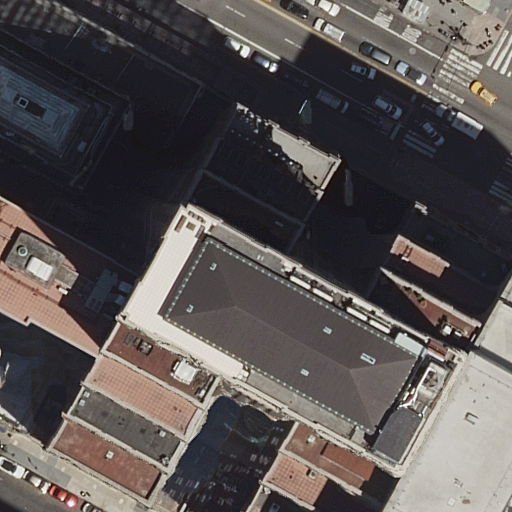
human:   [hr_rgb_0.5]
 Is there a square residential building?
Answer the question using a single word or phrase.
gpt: no

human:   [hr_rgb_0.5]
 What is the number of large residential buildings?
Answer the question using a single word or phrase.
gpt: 1

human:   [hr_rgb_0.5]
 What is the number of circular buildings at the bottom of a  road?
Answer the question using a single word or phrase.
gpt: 0

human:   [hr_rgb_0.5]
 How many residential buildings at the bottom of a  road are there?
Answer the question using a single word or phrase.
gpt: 4

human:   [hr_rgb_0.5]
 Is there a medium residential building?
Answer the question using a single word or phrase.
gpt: yes

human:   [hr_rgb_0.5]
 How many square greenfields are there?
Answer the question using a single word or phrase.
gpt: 0

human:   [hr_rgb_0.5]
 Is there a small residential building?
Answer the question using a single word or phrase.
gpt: yes

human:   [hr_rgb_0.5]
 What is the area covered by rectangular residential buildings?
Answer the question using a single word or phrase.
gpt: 1591m2

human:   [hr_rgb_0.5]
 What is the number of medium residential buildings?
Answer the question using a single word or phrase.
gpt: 2

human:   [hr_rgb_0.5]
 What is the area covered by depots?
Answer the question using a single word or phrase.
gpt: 0m2

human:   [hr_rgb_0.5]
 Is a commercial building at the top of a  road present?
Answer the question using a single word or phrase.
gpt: no

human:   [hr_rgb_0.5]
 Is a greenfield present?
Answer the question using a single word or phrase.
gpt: no

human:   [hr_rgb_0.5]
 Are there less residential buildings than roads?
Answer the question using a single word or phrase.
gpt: no

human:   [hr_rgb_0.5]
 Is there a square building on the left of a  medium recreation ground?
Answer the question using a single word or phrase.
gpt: no

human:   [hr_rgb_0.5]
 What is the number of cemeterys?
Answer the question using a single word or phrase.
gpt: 0

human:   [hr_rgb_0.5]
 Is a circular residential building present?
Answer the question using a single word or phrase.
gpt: no

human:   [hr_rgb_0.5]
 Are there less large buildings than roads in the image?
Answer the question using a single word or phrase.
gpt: yes

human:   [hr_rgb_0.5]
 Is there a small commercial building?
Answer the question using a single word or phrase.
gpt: no

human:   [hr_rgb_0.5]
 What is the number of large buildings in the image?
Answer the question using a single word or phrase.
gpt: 2

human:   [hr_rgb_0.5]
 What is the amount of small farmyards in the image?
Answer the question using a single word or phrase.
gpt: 0

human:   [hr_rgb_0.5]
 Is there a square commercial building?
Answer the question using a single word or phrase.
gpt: no

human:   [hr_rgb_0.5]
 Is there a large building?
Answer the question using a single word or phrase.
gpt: yes

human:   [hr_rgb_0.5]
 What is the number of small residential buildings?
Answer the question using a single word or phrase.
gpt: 2

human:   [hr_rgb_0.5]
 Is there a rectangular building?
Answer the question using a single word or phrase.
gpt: yes

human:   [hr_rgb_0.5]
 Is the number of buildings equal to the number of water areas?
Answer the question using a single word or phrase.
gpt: no

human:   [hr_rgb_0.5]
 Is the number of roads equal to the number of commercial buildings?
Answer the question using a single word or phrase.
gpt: no

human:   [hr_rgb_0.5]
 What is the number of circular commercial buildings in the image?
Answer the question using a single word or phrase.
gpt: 0

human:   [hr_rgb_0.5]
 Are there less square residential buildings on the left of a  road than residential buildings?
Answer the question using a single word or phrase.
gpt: yes

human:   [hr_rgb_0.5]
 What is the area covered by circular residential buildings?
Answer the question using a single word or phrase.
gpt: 0m2

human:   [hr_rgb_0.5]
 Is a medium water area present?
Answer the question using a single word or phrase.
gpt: no

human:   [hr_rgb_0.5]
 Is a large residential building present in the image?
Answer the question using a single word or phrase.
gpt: yes

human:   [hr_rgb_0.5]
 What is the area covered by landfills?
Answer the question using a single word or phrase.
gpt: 0m2

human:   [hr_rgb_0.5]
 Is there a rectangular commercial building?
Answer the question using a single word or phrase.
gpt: no

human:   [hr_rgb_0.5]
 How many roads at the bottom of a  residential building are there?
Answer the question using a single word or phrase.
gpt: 2

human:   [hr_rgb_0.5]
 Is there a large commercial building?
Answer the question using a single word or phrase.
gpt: yes

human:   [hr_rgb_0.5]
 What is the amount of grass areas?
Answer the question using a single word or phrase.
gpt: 0